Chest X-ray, AP view. Patient: 64 years old, sex M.
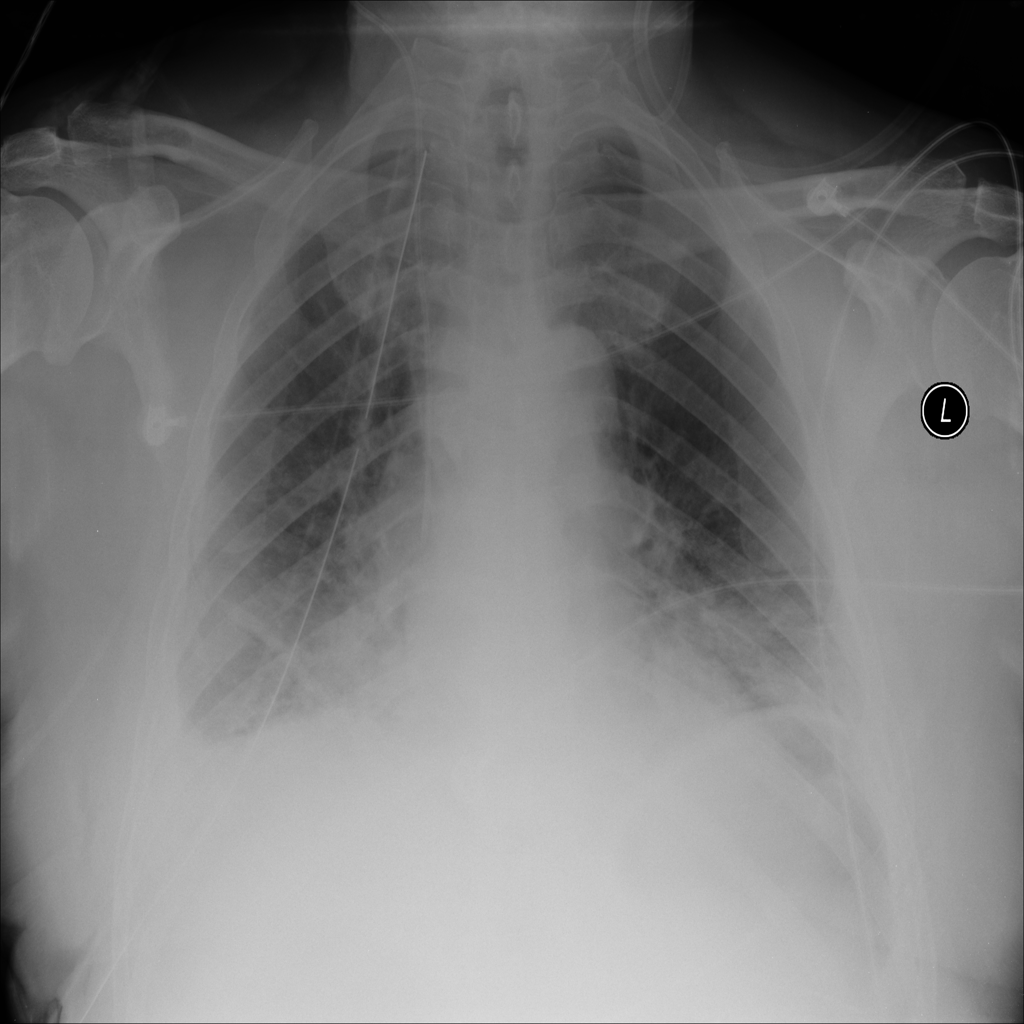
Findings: Atelectasis, Effusion, Infiltration